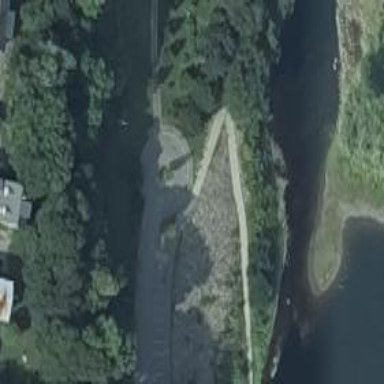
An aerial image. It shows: Embankment created as man-made structure.